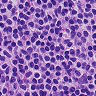
Metastatic tissue present: no